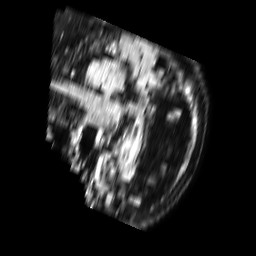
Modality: FLAIR
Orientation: sagittal
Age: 73
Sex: male
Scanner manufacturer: philips
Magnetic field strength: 1.5 T
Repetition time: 6 s
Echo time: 0.104 s